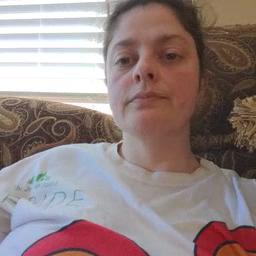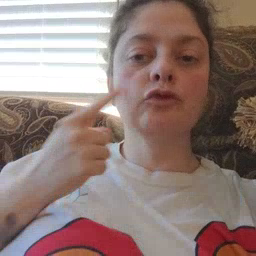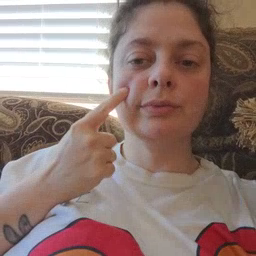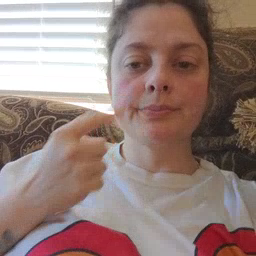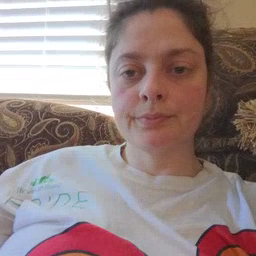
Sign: cheek